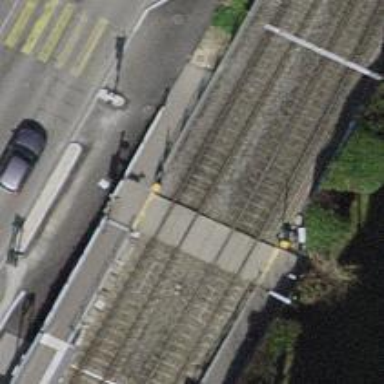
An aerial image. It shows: Railway crossing with full barriers and lights.